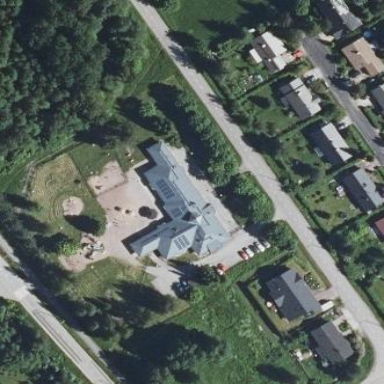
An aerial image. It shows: Nursery building.